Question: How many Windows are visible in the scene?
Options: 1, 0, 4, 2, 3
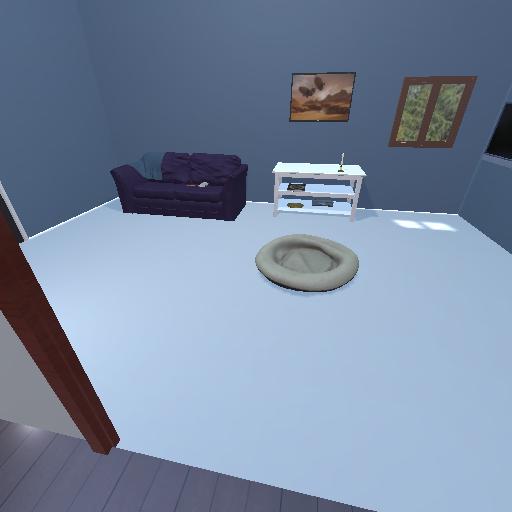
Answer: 1